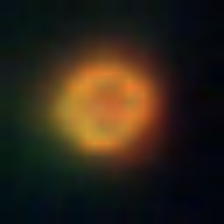
Taxon: NanoPlankton
Group: Other